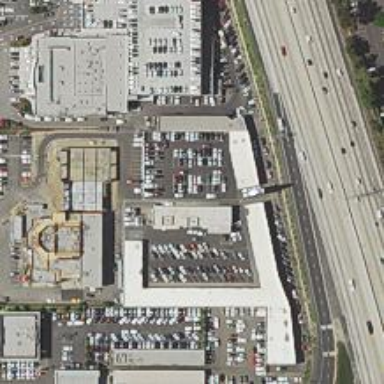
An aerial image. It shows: Commercial building used for cars.